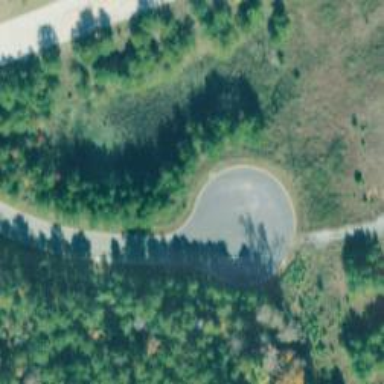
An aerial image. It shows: Turning circle on the road.